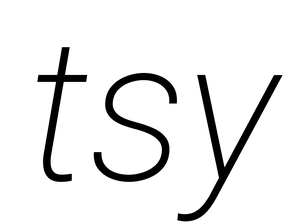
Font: Roboto-Italic_ExtraLight_Italic